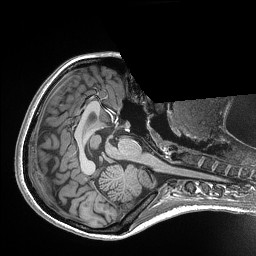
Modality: T1w
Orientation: axial
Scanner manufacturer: siemens
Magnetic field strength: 3 T
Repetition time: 2.3 s
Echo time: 0.00298 s